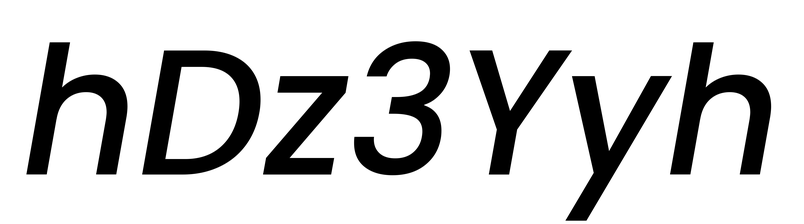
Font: Poppins-MediumItalic